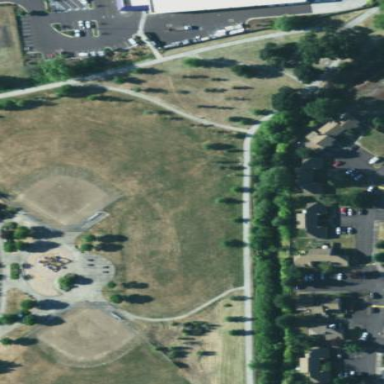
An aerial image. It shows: Baseball pitch for leisure land.